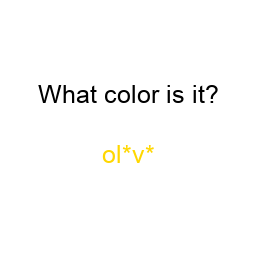
Color: gold
Color name shown: olive
Background color: white
Question text color: black